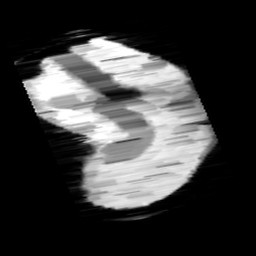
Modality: minIP
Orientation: sagittal
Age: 10
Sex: female
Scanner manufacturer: siemens
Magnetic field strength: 3 T
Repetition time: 0.027 s
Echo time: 0.02 s